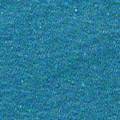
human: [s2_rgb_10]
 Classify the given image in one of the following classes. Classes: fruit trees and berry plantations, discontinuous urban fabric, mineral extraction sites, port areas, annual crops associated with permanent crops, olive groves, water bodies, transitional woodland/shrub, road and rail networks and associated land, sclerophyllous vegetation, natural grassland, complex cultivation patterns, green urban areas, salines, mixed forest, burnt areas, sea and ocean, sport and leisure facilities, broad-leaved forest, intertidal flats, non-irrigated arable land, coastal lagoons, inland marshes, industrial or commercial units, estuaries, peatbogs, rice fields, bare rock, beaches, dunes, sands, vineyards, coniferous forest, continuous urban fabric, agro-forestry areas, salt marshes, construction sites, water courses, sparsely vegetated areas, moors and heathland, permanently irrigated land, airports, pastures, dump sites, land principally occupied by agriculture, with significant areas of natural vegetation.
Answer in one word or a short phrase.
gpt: sea and ocean